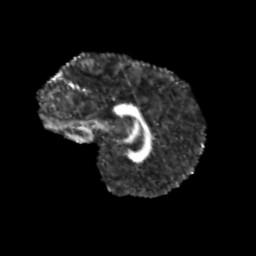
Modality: FA
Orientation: sagittal
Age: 13
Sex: male
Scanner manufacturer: siemens
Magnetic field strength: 3 T
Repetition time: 3.8 s
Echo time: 0.07 s